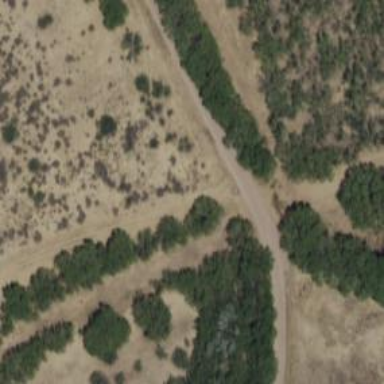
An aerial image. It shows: Unclassified road running alongside cutline.